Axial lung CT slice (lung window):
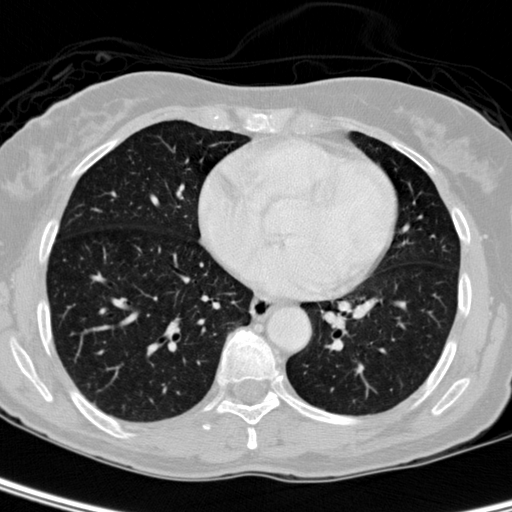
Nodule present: no